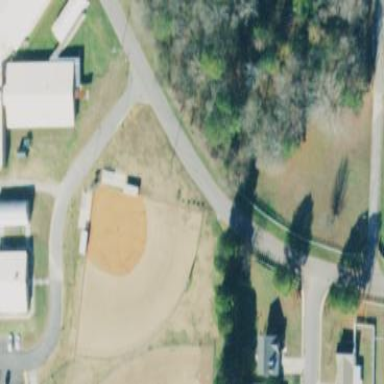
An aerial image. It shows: Baseball pitch for leisure land activities.